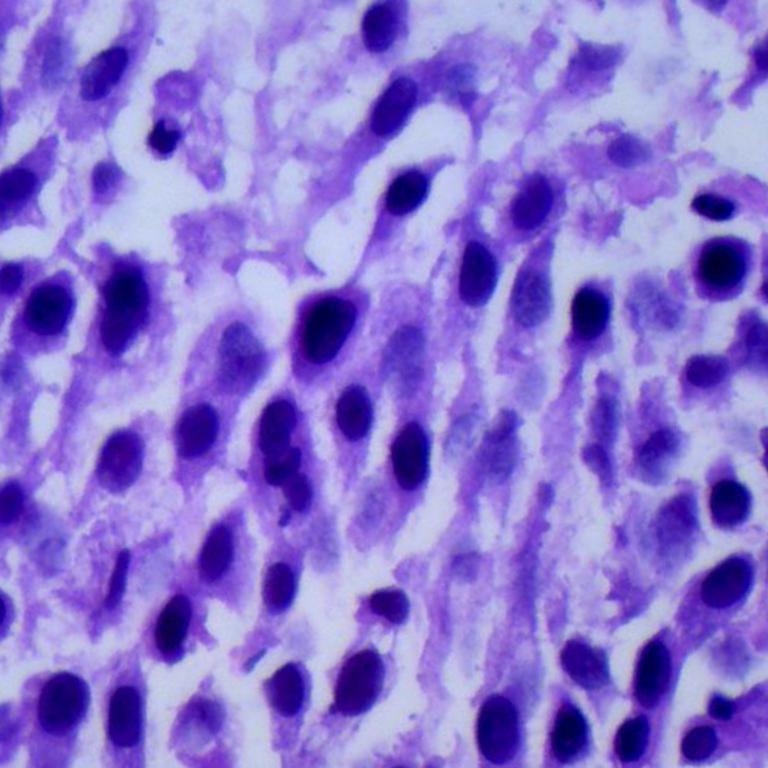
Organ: lung
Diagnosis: squamous carcinomas